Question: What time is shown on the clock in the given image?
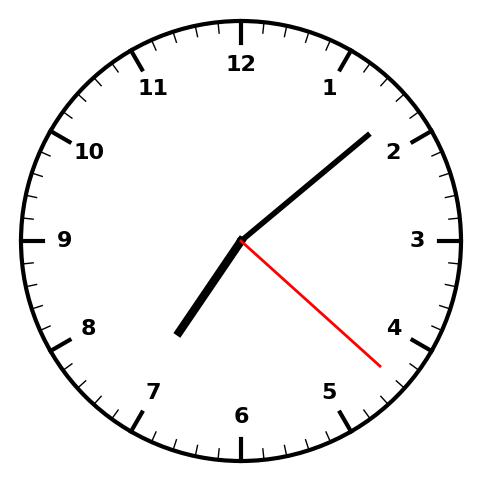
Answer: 07:08:22